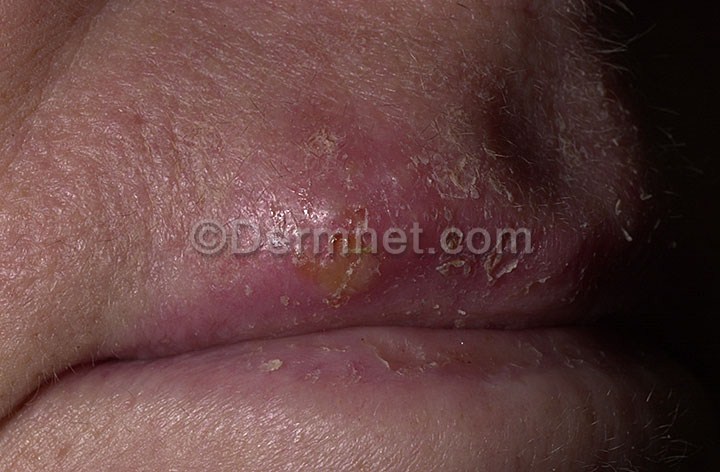
Disease: Herpes HPV and other STDs Photos